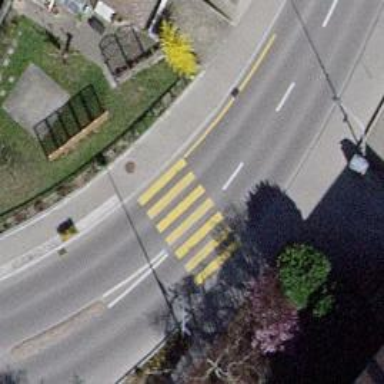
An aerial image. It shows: Uncontrolled road crossing with markings.